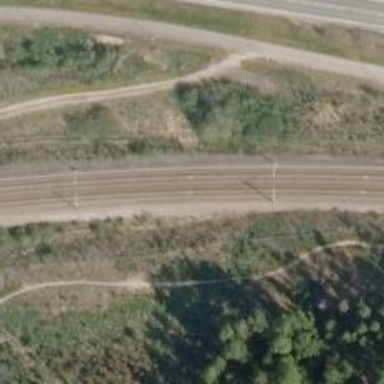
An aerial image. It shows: Railway signal.